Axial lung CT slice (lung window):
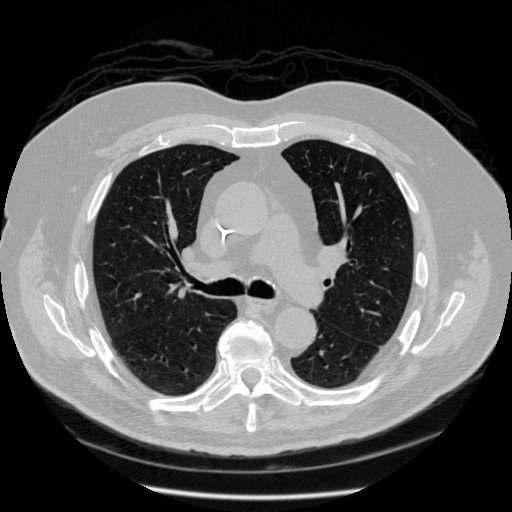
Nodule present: no